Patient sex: M
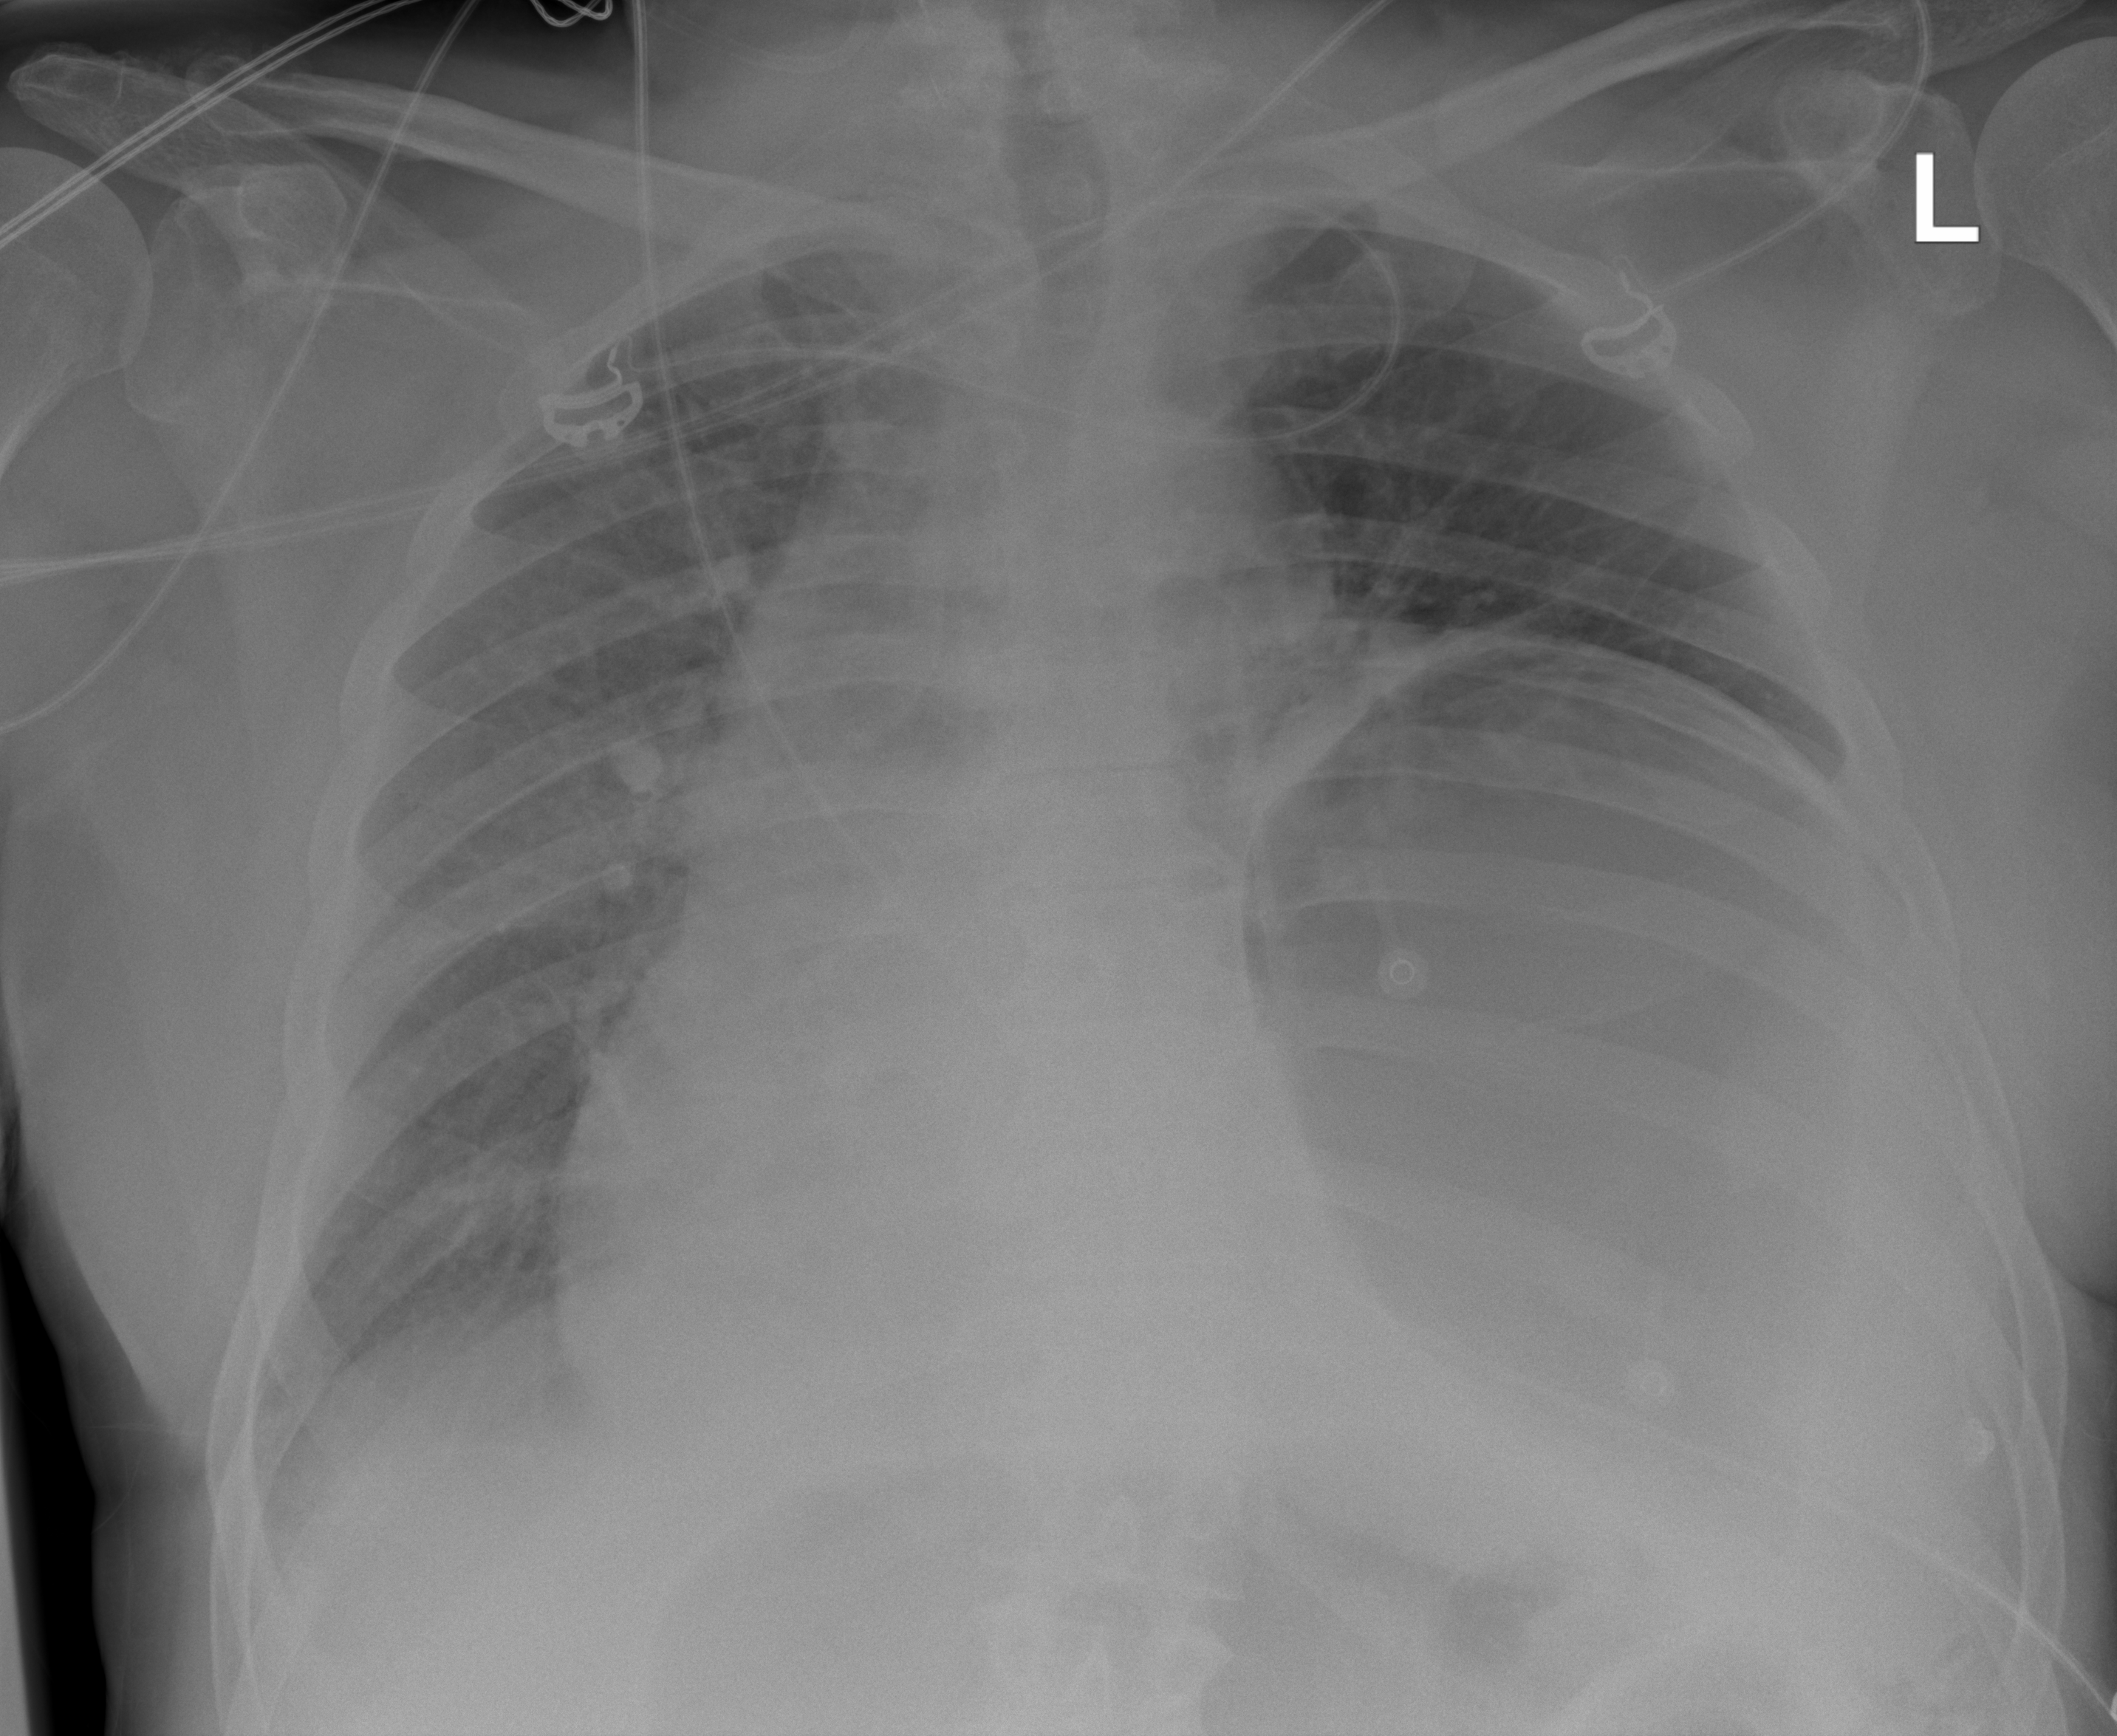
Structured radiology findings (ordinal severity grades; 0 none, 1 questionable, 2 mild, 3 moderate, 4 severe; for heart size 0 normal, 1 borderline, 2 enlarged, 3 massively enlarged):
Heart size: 0
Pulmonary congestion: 0
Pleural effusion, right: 2
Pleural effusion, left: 0
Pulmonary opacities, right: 1
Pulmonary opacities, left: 0
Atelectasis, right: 2
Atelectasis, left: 0